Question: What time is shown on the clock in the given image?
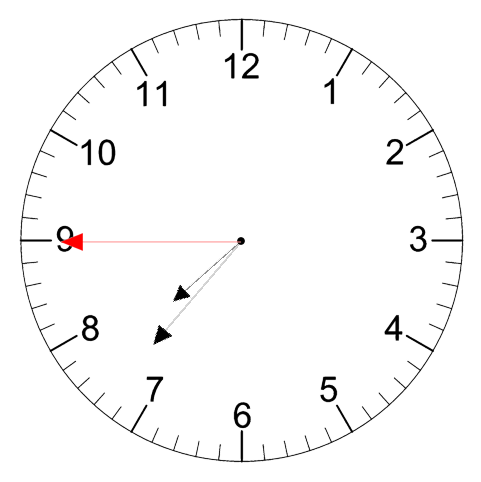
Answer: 07:36:45